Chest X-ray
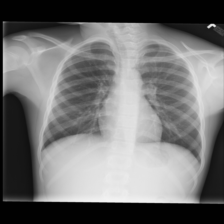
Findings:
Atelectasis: negative
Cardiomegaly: negative
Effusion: negative
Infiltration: negative
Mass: negative
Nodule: negative
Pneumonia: negative
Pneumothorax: negative
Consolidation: negative
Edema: negative
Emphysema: negative
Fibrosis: negative
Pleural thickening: negative
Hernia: negative